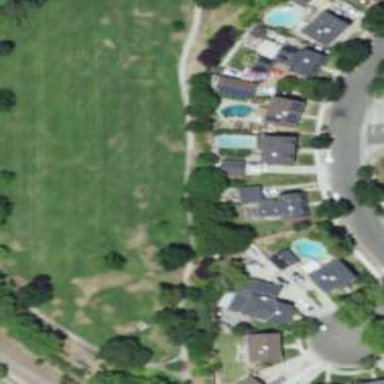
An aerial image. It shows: Outdoor swimming pool set in the ground.